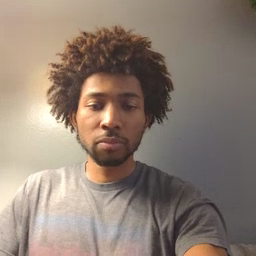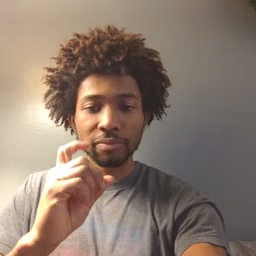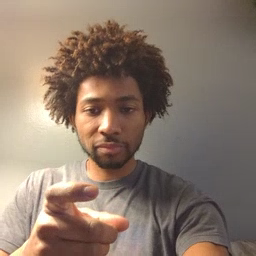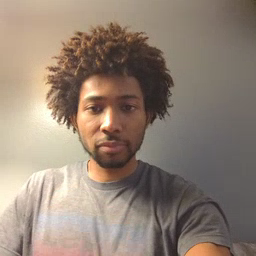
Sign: gift